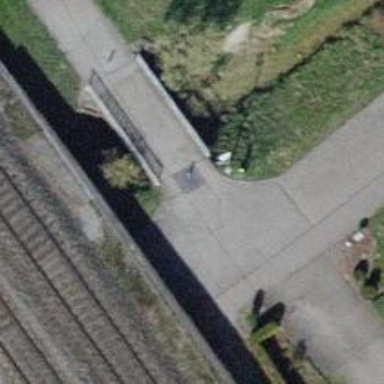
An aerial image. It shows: Bollard barrier.